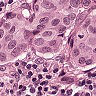
Metastatic tissue present: yes